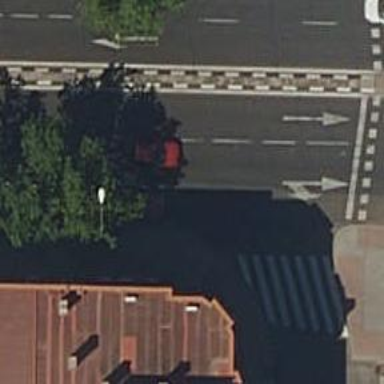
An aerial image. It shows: Road with traffic signals for signaling.